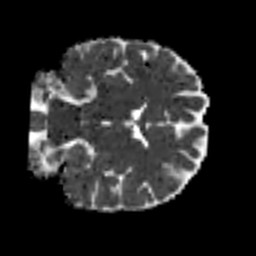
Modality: MD
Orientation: coronal
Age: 29
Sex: male
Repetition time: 8.4 s
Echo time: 0.09 s